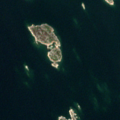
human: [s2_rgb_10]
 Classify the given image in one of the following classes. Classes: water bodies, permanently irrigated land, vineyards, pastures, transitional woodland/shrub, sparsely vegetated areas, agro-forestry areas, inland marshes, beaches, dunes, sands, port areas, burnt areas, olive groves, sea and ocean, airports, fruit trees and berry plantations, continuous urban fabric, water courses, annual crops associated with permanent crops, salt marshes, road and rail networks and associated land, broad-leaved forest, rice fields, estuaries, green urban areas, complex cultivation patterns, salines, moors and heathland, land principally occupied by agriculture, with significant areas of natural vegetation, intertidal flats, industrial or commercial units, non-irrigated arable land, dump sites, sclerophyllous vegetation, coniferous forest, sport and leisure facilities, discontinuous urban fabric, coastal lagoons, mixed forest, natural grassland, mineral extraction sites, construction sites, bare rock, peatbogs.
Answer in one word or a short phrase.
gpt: sea and ocean